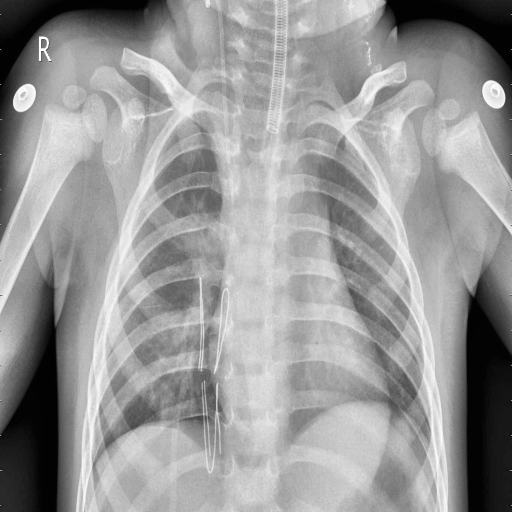
Finding: PNEUMONIA